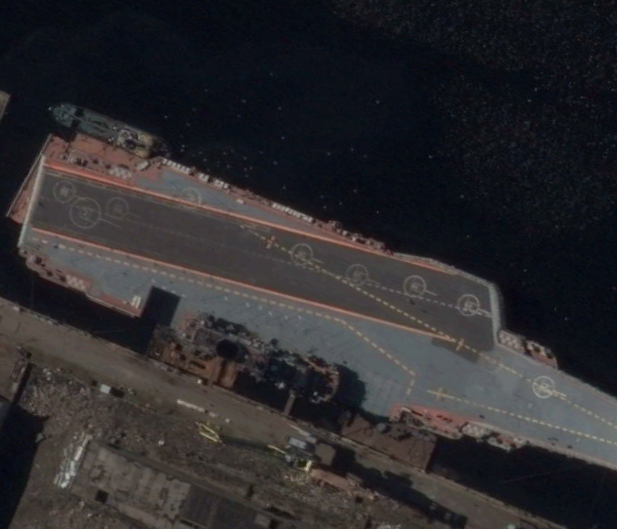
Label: Kuznetsov-class_aircraft_carrier